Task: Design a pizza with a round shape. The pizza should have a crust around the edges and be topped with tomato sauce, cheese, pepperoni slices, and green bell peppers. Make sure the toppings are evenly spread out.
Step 554:
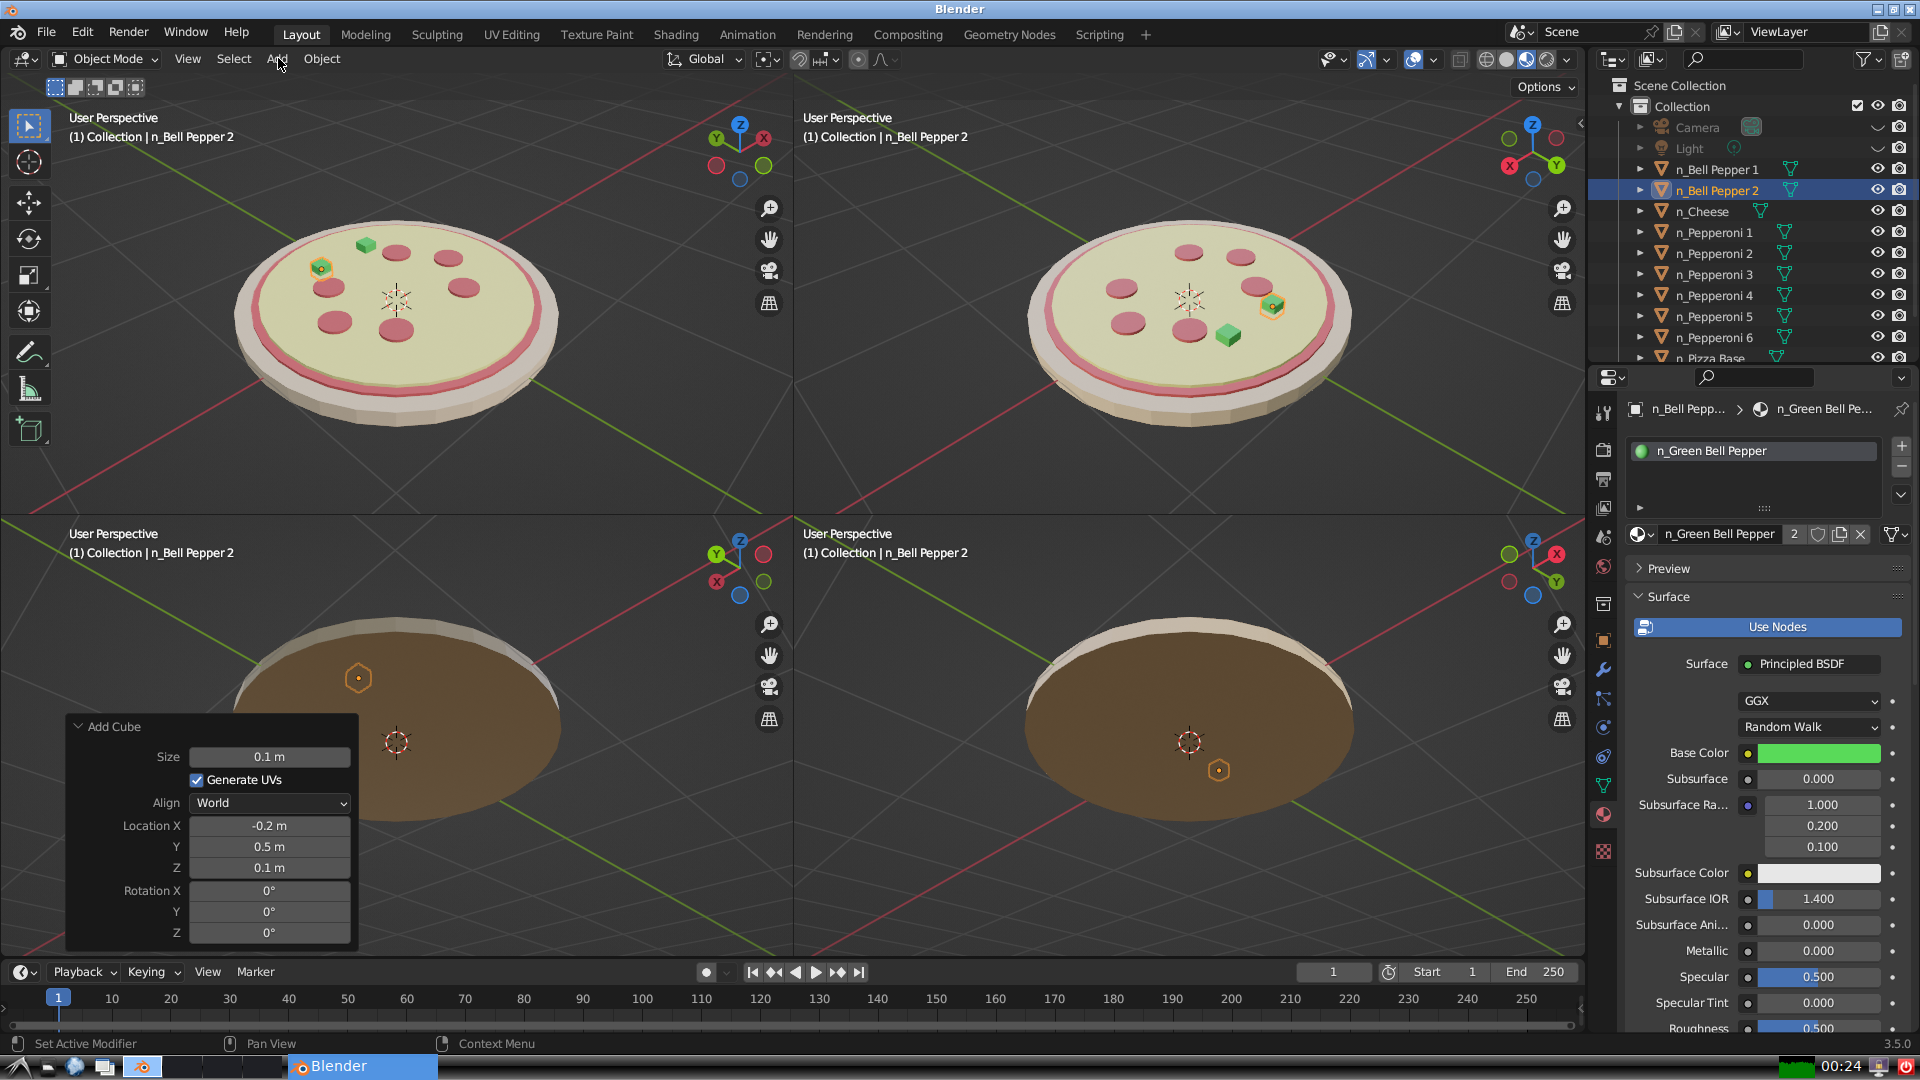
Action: click: no